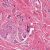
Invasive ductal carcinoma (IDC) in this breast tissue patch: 0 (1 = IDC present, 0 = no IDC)